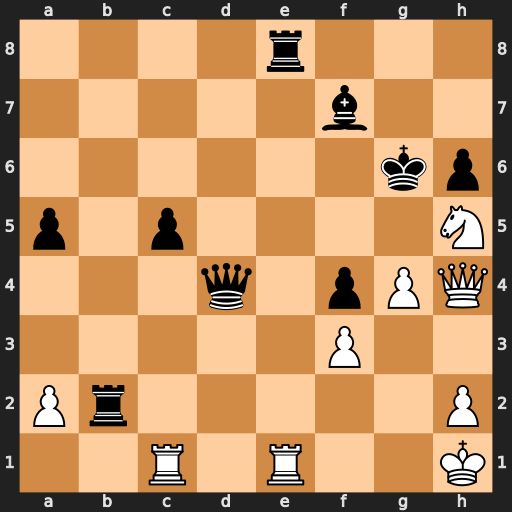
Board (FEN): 4r3/5b2/6kp/p1p4N/3q1pPQ/5P2/Pr5P/2R1R2K
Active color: w
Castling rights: -
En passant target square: -
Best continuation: Red1 Qe5 Rxc5